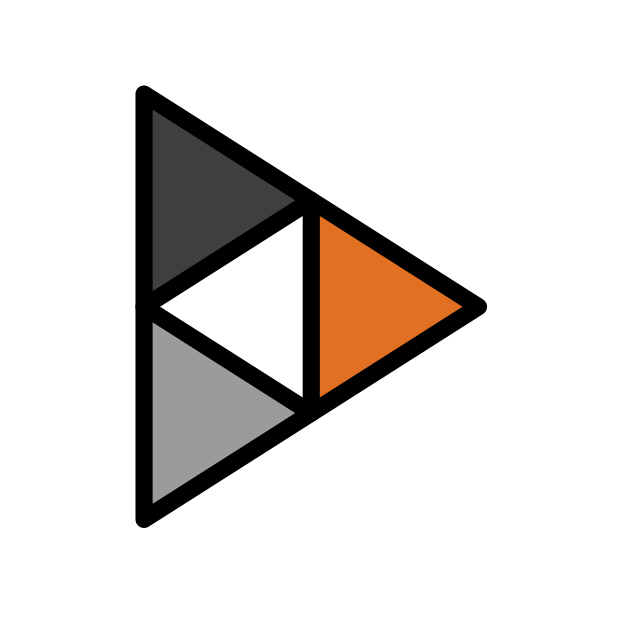
peertube